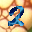
Label: 2